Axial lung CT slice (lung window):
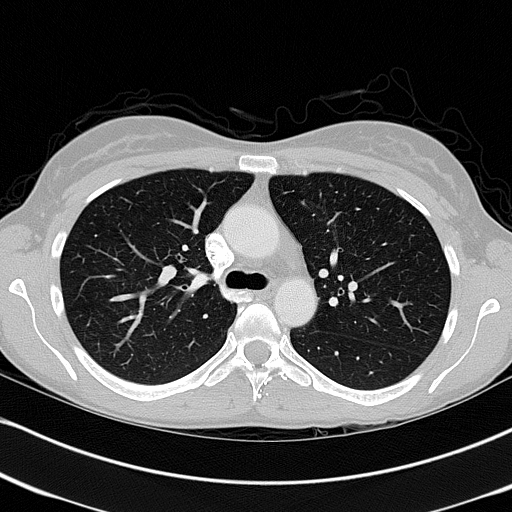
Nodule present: no